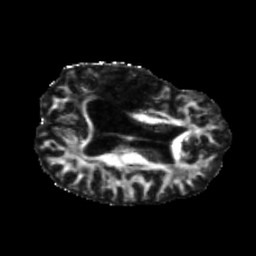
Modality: FA
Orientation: axial
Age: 49
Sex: male
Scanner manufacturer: siemens
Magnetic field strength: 3 T
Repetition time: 5.25 s
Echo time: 0.08 s